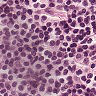
Metastatic tissue present: no